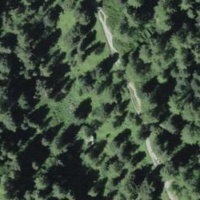
EUNIS habitat code: 43
Species observed at this site:
Vaccinium vitis-idaea
Nucifraga caryocatactes